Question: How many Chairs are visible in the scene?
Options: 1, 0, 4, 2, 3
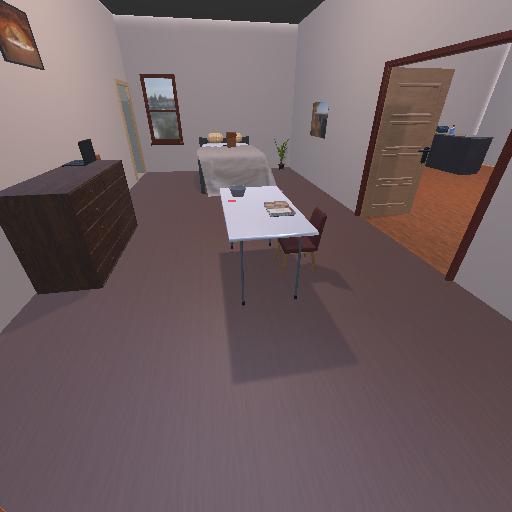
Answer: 1